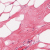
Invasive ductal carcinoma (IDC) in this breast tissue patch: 0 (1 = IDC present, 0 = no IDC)